Question: i have the following table component and i am using angulardart 0.11 and dart 1.4
'''
@Component(
selector: 'table-component',
publishAs: 'ctrl',
template: '''<table class="table table-striped table-bordered table-condensed">
<thead>
<tr>
<th ng-repeat="col in ctrl.ItemsSource.ColumnDefs">{{col.displayName}}</th>
</tr>
</thead>
<tbody>
<tr ng-repeat="item in ctrl.ItemsSource.Items">
<td ng-repeat="col in ctrl.ItemsSource.ColumnDefs">
{{item.properties[col.name].value}}
</td>
</tr>
</tbody>
</table>'''
)
class TableComponent {
Scope scope;
ItemsCollection ItemsSource;
TableComponent(this.scope) {
var columnDefs =[new ColumnDef(name:"id",displayName:"ID",isPrimaryKey:true),
new ColumnDef(name:"firstname",displayName:"First Name"),
new ColumnDef(name:"lastname",displayName:"Last Name"),
new ColumnDef(name:"language",displayName:"Language")];
var items = [new DynamicItem({'id':new DynamicProperty<int>('id',0),
'firstname':new DynamicProperty<String>('firstname','Some'),
'lastname':new DynamicProperty<String>('lastname','One'),
'language':new DynamicProperty<String>('language','English')}),
new DynamicItem({'id':new DynamicProperty<int>('id',1),
'firstname':new DynamicProperty<String>('firstname','Another'),
'lastname':new DynamicProperty<String>('lastname','One'),
'language':new DynamicProperty<String>('language','Italian')})];
this.ItemsSource = new ItemsCollection(columnDefs,items);
}
}
'''
the template has some bootstrap css classes applied, but when it get rendered the css doesnt get applied in the component and here is what i get

the first table is from the component and the second is an html table and both have same css classes applied, so why doesnt the css classes get applied to my component?
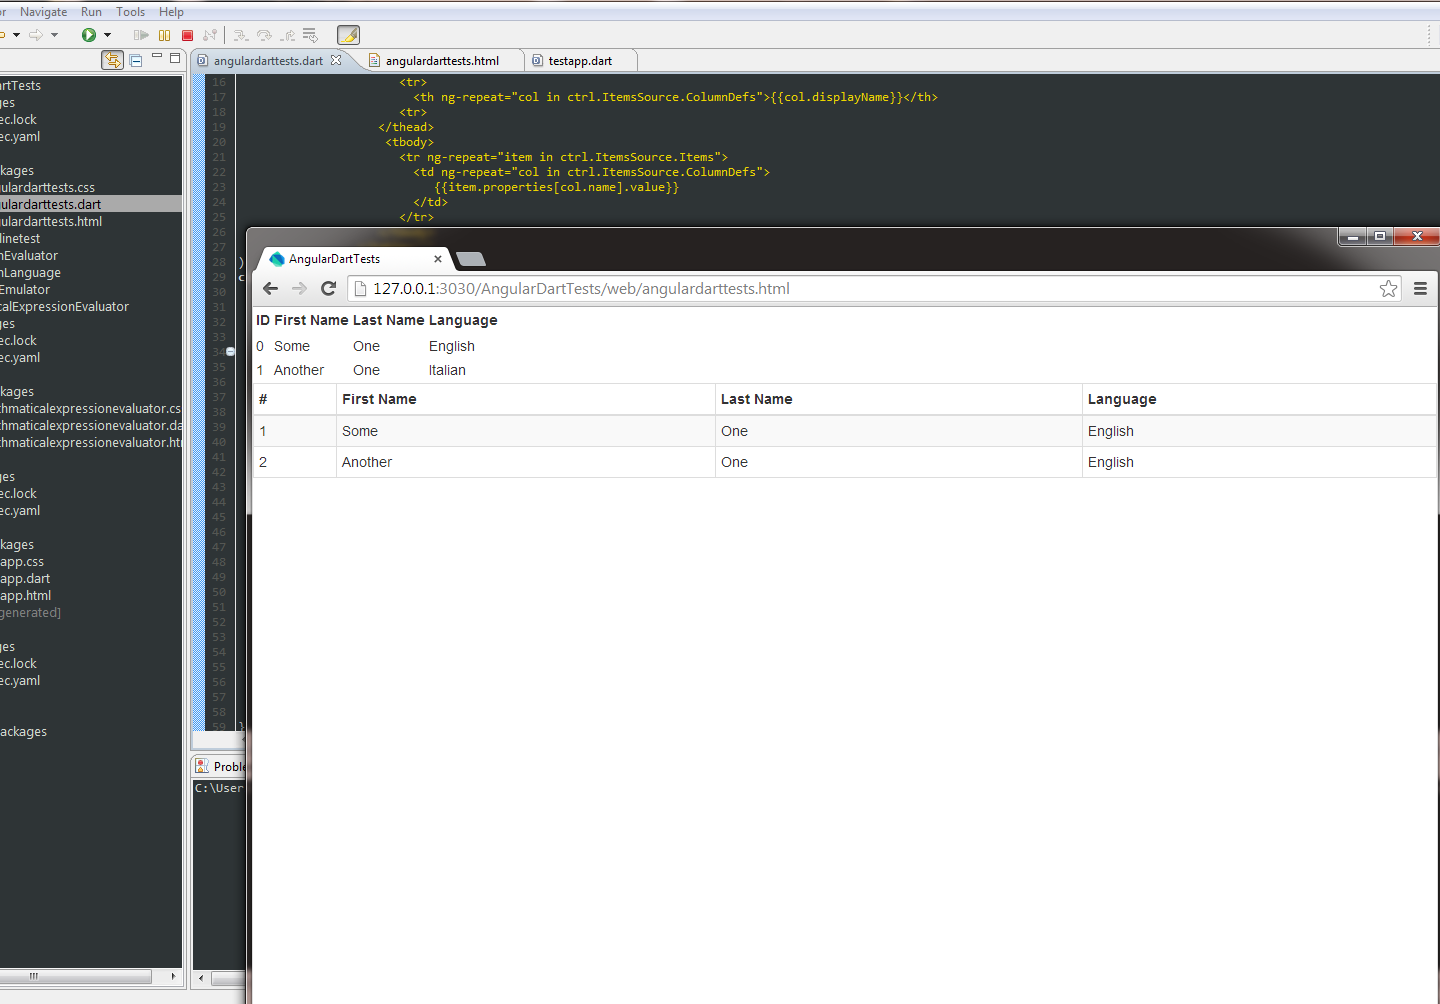
Answer: When you have added the Bootstrap CSS to the page it won't work. The Angular.dart components by default create a shadowDOM around your components content. Bootstrap doesn't support shadowDOM and the selectors won't reach into the shadowDOM.
You can either set the attribute 'useShadowDom: false' (like 'selector', 'publishedAs', ...) which creates components without shadowDOM
or you can add the Bootstrap CSS to the component using the attribute 'cssUrl' which makes them scoped styles. You need to add this to every component. The browser should recognize it's the same URL every time and fetch the file only once though.